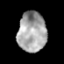
Tissue: prostate
Cell type: T cells
Senescence score: 0.7114
Nuclear area (px): 1120
Mean DAPI intensity: 164.579